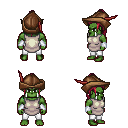
a pixel art fantasy rpg character, male body template, orc, green skin, white tunic, white pants, ruby red long topknot hairstyle, leather cap, white cloth bracers, four views (front, back, left, right), 2x2 character sprite sheet, small pixel art, hard edges, no anti-aliasing